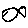
Label: fish